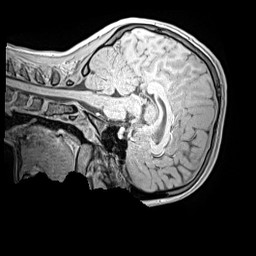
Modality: MP2RAGE
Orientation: sagittal
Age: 13
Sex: female
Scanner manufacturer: siemens
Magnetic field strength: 3 T
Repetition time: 4 s
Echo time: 0.00299 s